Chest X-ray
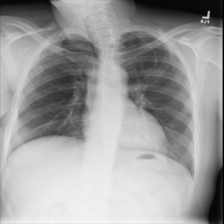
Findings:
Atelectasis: negative
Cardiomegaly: negative
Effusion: negative
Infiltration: negative
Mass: negative
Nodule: negative
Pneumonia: negative
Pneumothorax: negative
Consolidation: negative
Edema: negative
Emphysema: negative
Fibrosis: negative
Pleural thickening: negative
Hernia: negative